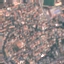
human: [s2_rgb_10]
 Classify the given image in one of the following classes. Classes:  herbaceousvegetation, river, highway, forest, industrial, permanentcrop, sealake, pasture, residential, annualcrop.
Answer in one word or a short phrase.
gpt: Residential